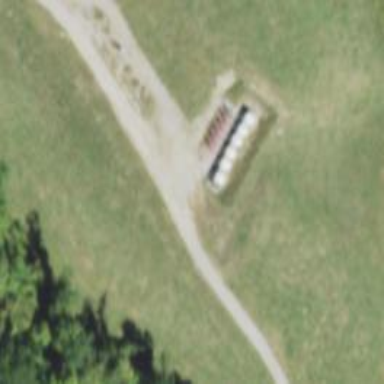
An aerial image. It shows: Storage tank that is man-made.